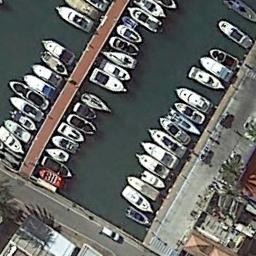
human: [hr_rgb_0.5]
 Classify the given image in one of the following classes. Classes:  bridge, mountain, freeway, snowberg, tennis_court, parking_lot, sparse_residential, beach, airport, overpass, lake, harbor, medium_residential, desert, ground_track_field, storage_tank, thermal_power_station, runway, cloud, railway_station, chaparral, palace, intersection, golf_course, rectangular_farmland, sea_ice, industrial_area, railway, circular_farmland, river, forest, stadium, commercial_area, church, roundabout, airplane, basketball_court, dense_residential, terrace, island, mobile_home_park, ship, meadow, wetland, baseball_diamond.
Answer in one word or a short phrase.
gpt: harbor